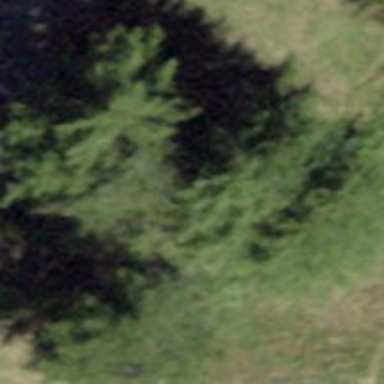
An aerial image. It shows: Forest area predominantly covered with needle-leaved trees.